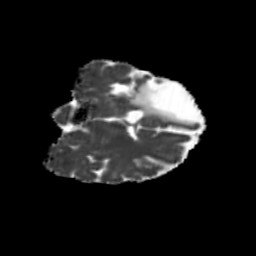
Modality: MD
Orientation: coronal
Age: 40
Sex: female
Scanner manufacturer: siemens
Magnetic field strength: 3 T
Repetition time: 5.25 s
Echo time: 0.08 s